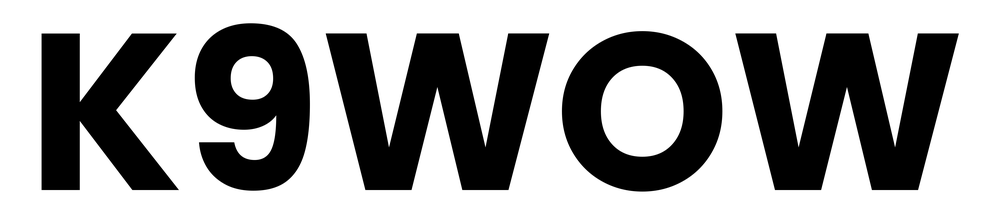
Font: Poppins-Bold